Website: apple
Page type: customer-info-address
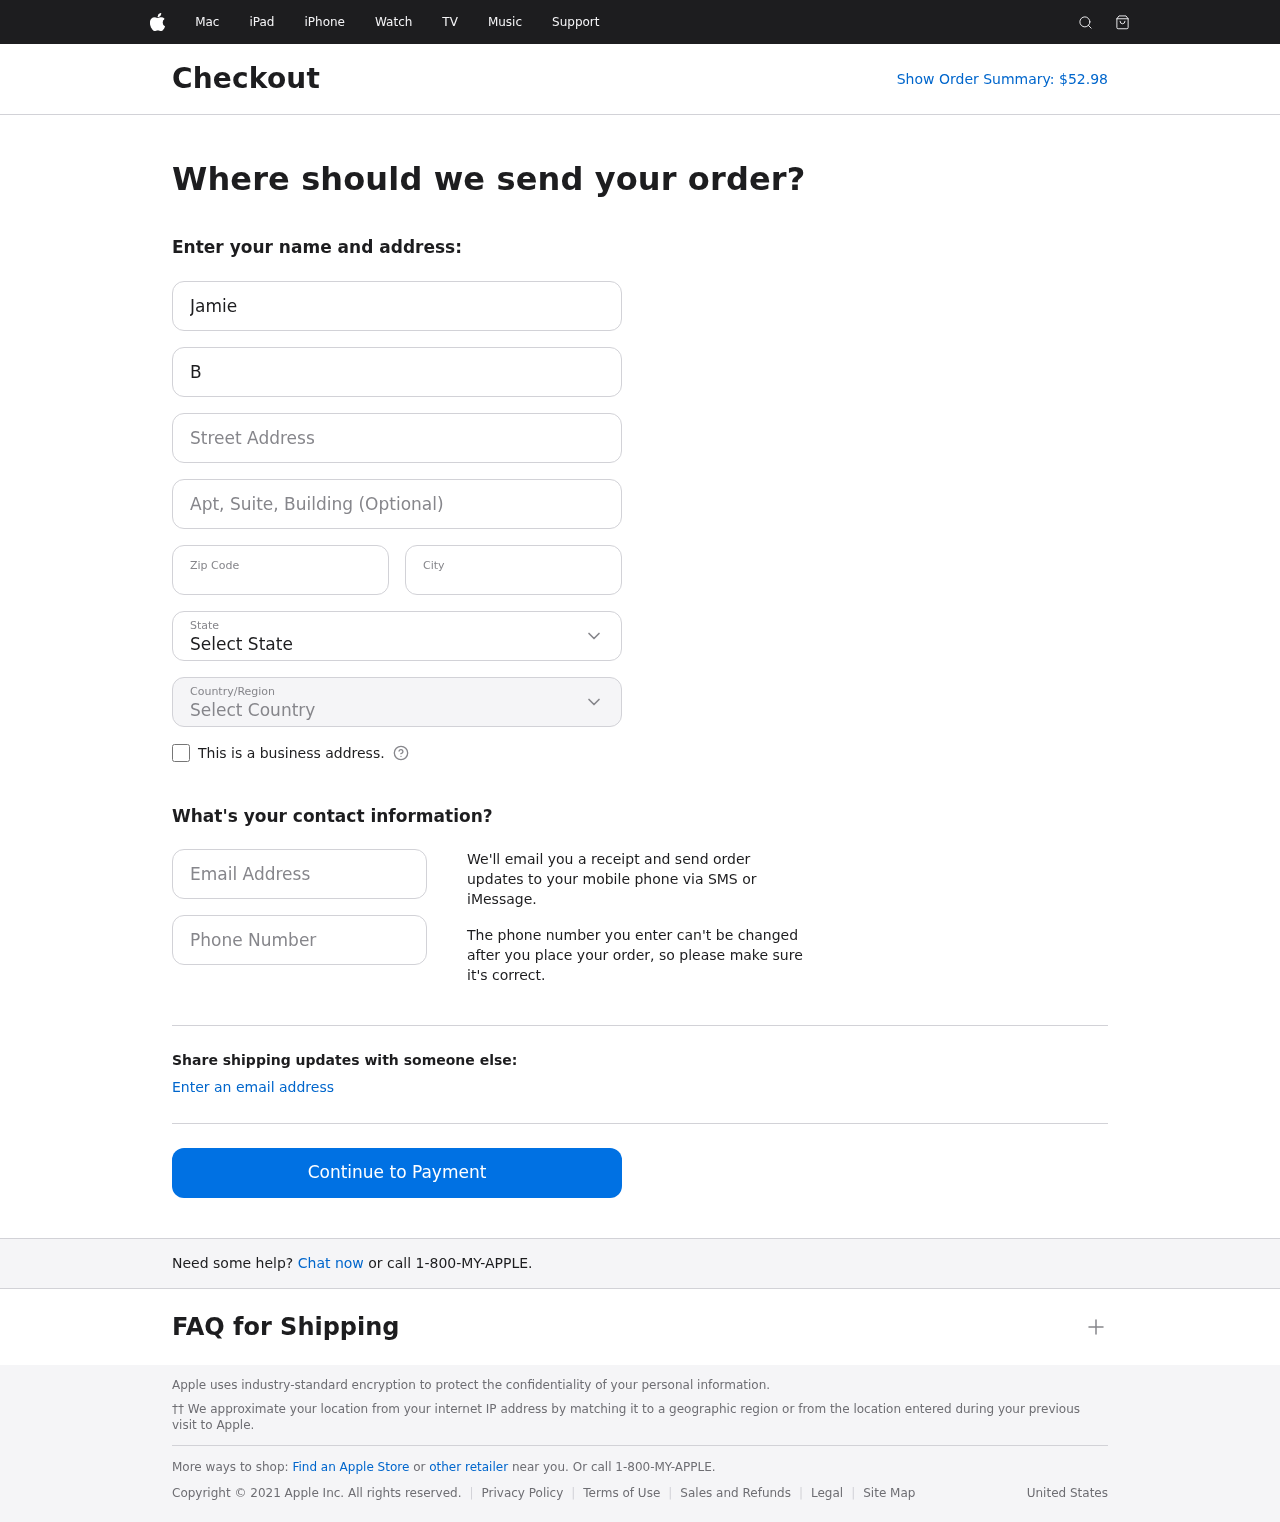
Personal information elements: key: PII_CITY
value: North Sara
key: PII_COUNTRY
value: United States
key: PII_EMAIL
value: jbrown@hotmail.com
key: PII_FIRSTNAME
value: Jamie
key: PII_LASTNAME
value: Brown
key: PII_PHONE
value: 6666980276
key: PII_POSTCODE
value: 71732
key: PII_STATE
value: MP
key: PII_STREET
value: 937 Nathan Road
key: PII_STREET2
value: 588 Brown Stravenue Suite 266
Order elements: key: ORDER_TOTAL
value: Show Order Summary: $52.98